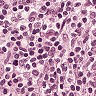
Metastatic tissue present: yes